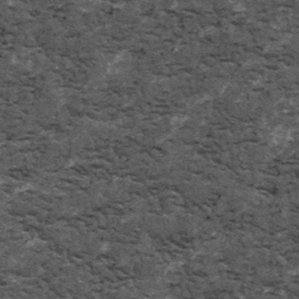
Label: frost